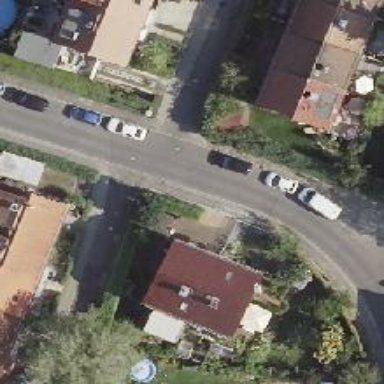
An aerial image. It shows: Asphalt road in residential area.